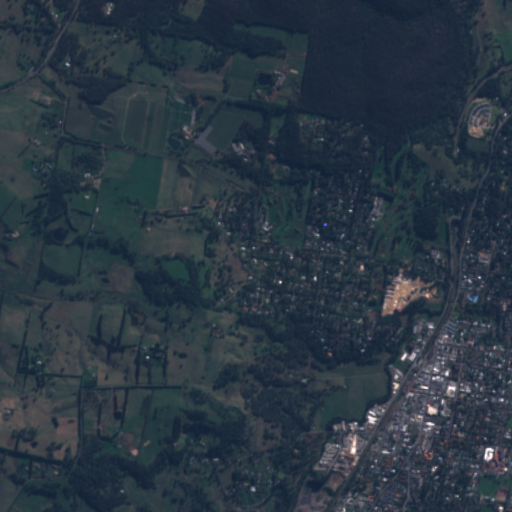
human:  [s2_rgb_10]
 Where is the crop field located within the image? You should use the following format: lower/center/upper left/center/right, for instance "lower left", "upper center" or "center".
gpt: The crop field is located in the upper left of the image.
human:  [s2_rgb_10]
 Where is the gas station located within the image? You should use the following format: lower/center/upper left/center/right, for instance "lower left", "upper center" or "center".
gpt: The gas station is located in the lower right of the image.
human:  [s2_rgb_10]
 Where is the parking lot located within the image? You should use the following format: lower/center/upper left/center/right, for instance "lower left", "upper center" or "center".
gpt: The parking lot is located in the lower right of the image.
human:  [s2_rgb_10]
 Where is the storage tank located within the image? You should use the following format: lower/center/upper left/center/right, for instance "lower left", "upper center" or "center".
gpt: The storage tank is located in the center right of the image.
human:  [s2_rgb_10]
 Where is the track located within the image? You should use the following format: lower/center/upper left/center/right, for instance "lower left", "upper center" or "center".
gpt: The track is located in the lower right of the image.
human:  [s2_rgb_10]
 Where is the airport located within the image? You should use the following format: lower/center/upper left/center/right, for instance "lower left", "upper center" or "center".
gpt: There is no airport in the image.